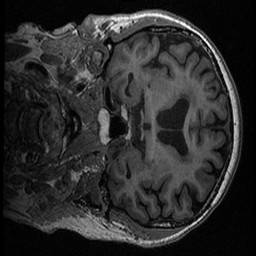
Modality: T1w
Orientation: coronal
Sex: male
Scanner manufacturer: ge
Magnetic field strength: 3 T
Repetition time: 0.0064 s
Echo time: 0.00281 s